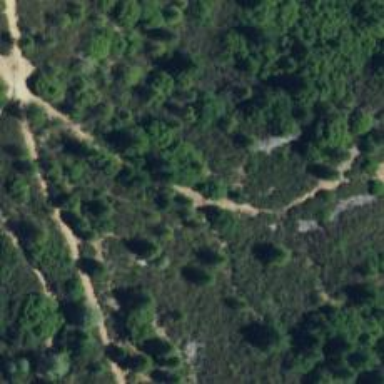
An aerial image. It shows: Path.